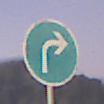
Verkehrszeichen: VorgeschriebeneFahrtrichtungRechts
Umgebung: Outdoor, RoadRail
Tageszeit: Dawn
Wetter: Clear
Licht: Natural
Jahreszeit: NotSpecified
Kontrast: LowContrast